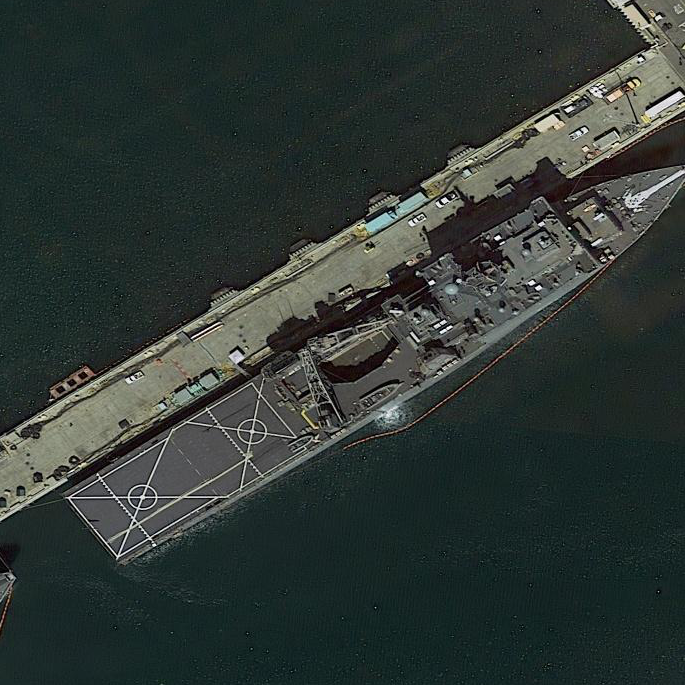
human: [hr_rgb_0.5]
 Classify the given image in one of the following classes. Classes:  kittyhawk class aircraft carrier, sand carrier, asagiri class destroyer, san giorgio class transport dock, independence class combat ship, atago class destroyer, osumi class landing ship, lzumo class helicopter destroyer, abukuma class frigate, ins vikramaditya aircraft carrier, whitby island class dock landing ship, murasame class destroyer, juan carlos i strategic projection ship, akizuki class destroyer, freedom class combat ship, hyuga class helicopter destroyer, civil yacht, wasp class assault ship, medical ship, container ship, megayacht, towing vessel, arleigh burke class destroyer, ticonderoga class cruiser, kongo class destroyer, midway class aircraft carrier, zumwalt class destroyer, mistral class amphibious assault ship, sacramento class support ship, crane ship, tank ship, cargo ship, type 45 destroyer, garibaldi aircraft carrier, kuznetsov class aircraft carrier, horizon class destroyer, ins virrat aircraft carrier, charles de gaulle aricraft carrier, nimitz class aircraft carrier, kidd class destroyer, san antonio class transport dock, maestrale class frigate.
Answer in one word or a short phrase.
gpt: Whitby Island class dock landing ship